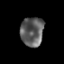
Tissue: lung
Cell type: Epithelial cells
Senescence score: 0.2033
Nuclear area (px): 663
Mean DAPI intensity: 94.973